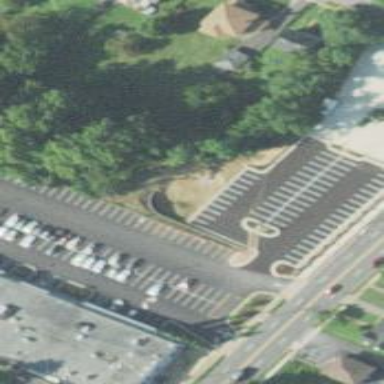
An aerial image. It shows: Parking area with surface.